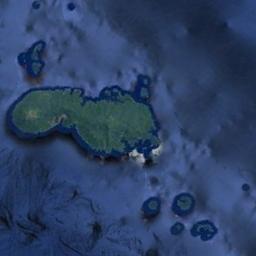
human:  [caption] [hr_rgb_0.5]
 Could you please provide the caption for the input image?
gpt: The archipelago with lots of islands of different sizes has dense vegetation .

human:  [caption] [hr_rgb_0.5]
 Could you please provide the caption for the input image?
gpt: Islands are long and thin .

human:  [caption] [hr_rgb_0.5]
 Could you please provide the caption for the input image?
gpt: A group of green islands on the blue sea .

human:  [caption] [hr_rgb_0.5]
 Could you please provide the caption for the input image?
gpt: Many trees are on the island .

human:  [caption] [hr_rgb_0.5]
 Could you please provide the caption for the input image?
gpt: There are several green islands on a blue sea .